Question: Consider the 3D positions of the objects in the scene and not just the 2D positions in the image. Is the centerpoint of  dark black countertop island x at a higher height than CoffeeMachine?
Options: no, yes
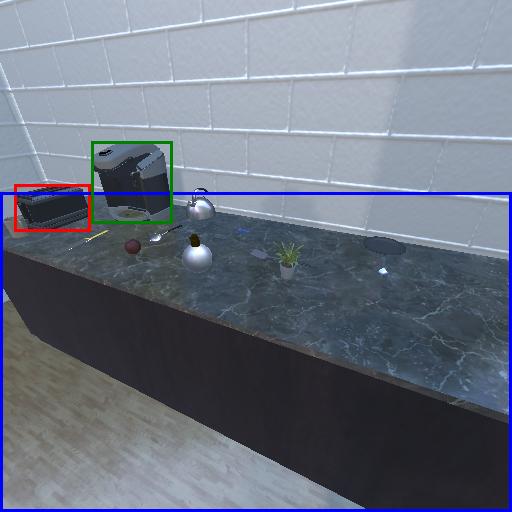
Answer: no